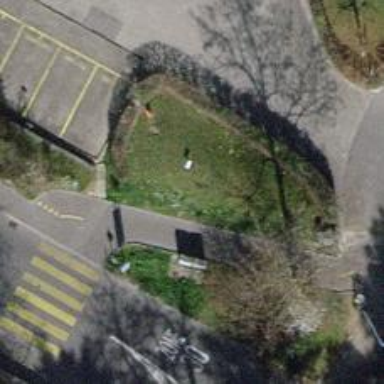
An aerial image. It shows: Cycle barrier.